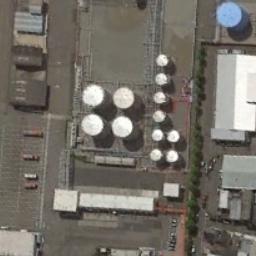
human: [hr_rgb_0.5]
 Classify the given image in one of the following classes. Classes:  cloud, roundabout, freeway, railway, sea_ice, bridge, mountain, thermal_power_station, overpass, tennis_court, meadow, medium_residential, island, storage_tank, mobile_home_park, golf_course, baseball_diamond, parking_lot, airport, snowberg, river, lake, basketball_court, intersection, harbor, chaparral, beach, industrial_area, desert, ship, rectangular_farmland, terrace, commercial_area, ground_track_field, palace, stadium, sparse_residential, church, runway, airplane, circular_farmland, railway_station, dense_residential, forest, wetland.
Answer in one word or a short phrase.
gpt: storage_tank